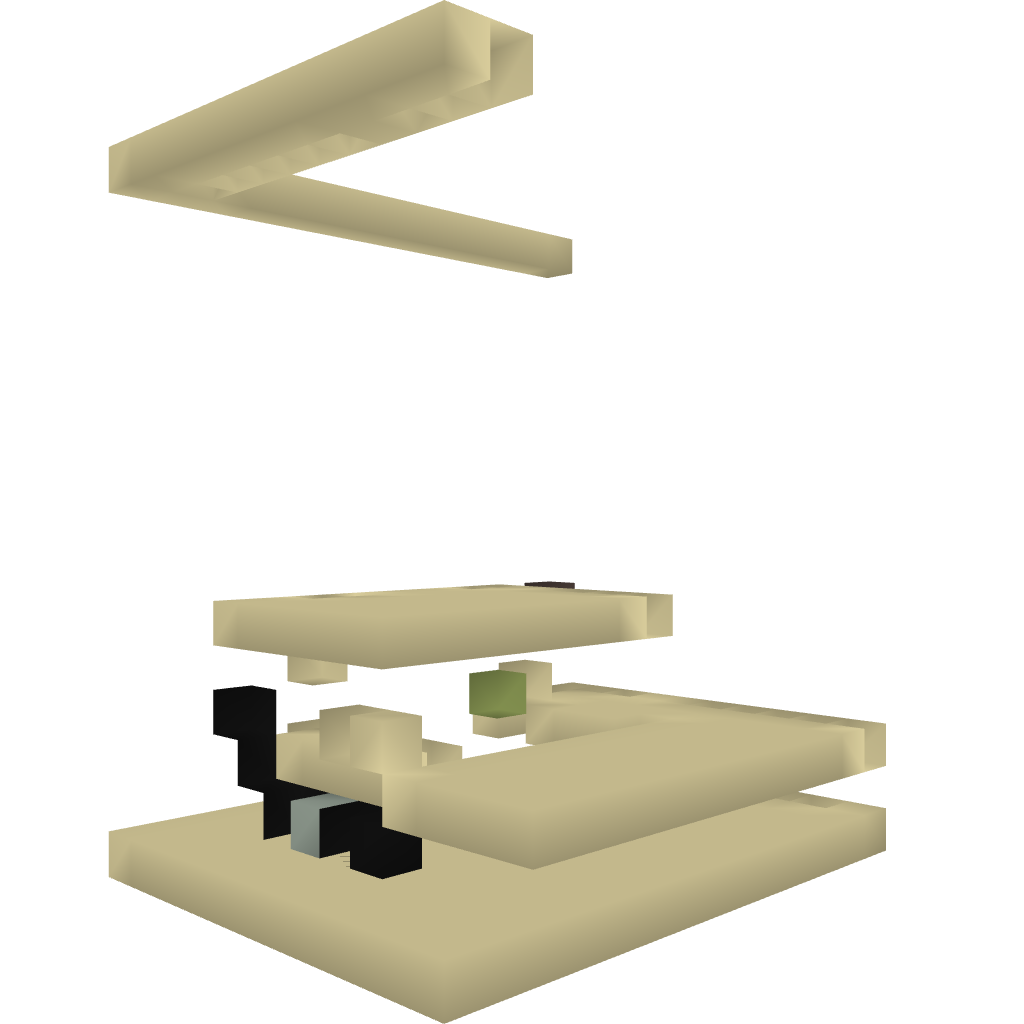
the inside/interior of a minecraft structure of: Redstone Dice